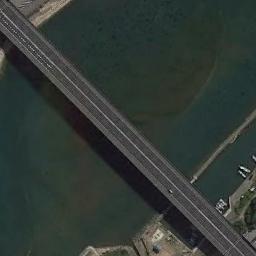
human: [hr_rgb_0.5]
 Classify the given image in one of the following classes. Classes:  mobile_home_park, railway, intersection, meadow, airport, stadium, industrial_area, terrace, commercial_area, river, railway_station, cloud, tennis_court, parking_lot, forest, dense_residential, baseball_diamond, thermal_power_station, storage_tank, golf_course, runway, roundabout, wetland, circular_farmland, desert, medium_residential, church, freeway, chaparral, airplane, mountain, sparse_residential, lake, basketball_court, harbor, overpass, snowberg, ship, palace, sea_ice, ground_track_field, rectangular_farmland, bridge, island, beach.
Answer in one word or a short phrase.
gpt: bridge